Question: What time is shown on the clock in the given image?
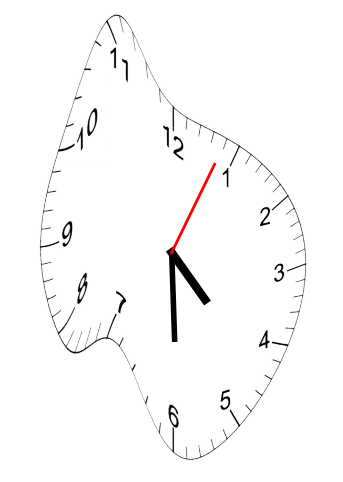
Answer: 04:30:04